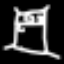
Label: bed